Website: lowes
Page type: customer-info-address
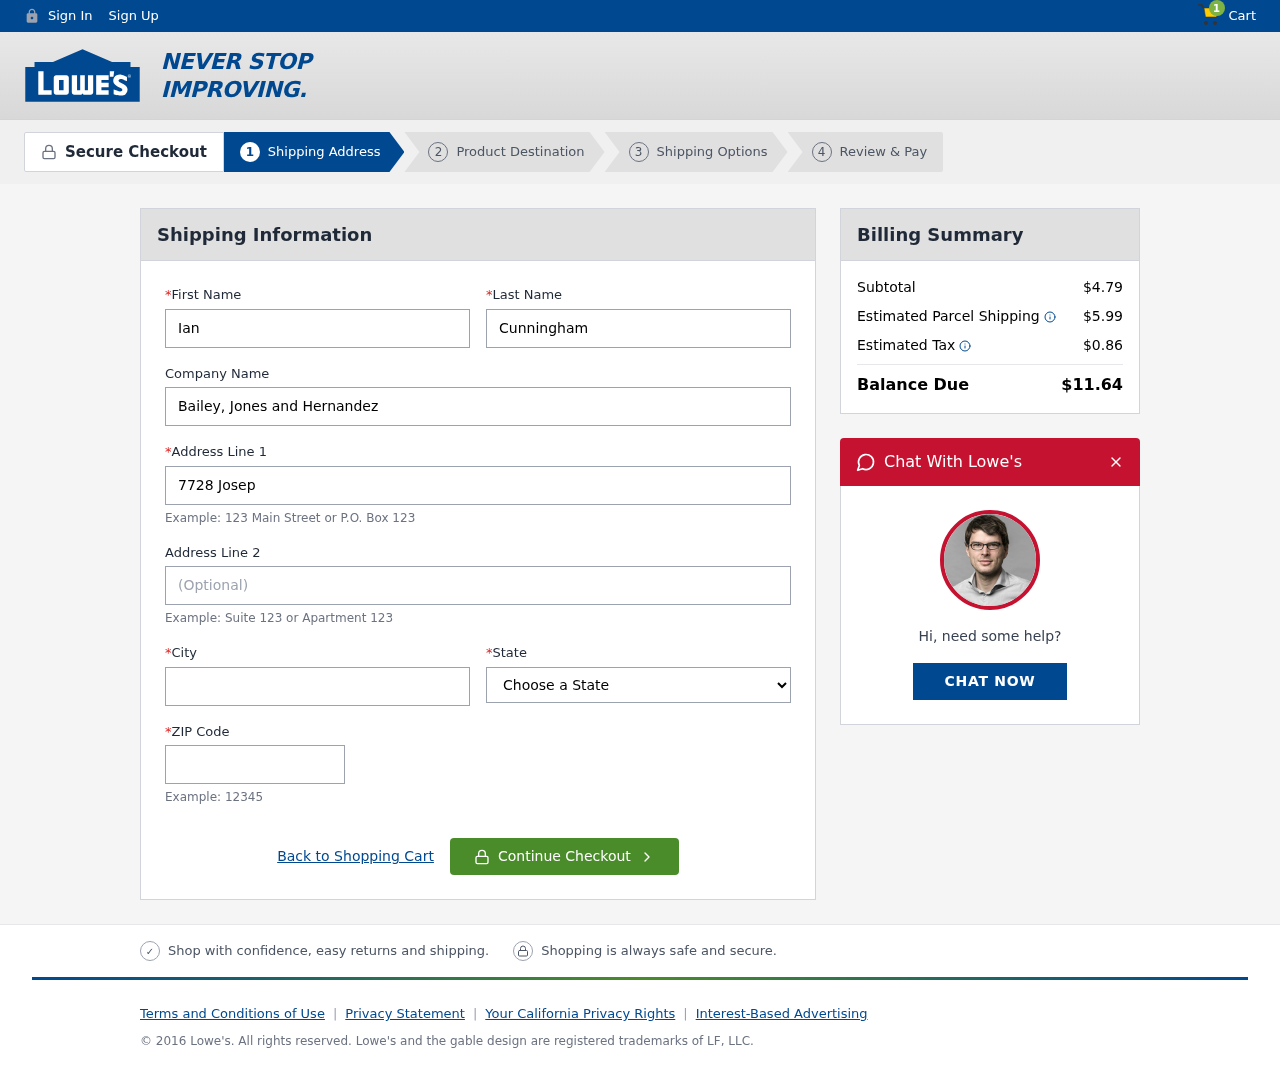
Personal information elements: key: PII_CITY
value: South Jasminside
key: PII_COMPANY
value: Bailey, Jones and Hernandez
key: PII_FIRSTNAME
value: Ian
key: PII_LASTNAME
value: Cunningham
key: PII_POSTCODE
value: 37085
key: PII_STATE
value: Alaska
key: PII_STREET
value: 7728 Joseph Trail
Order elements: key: ORDER_NUM_ITEMS
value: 1
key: ORDER_SUBTOTAL
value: $4.79
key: ORDER_SHIPPING_COST
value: $5.99
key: ORDER_TAX
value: $0.86
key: ORDER_TOTAL
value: $11.64